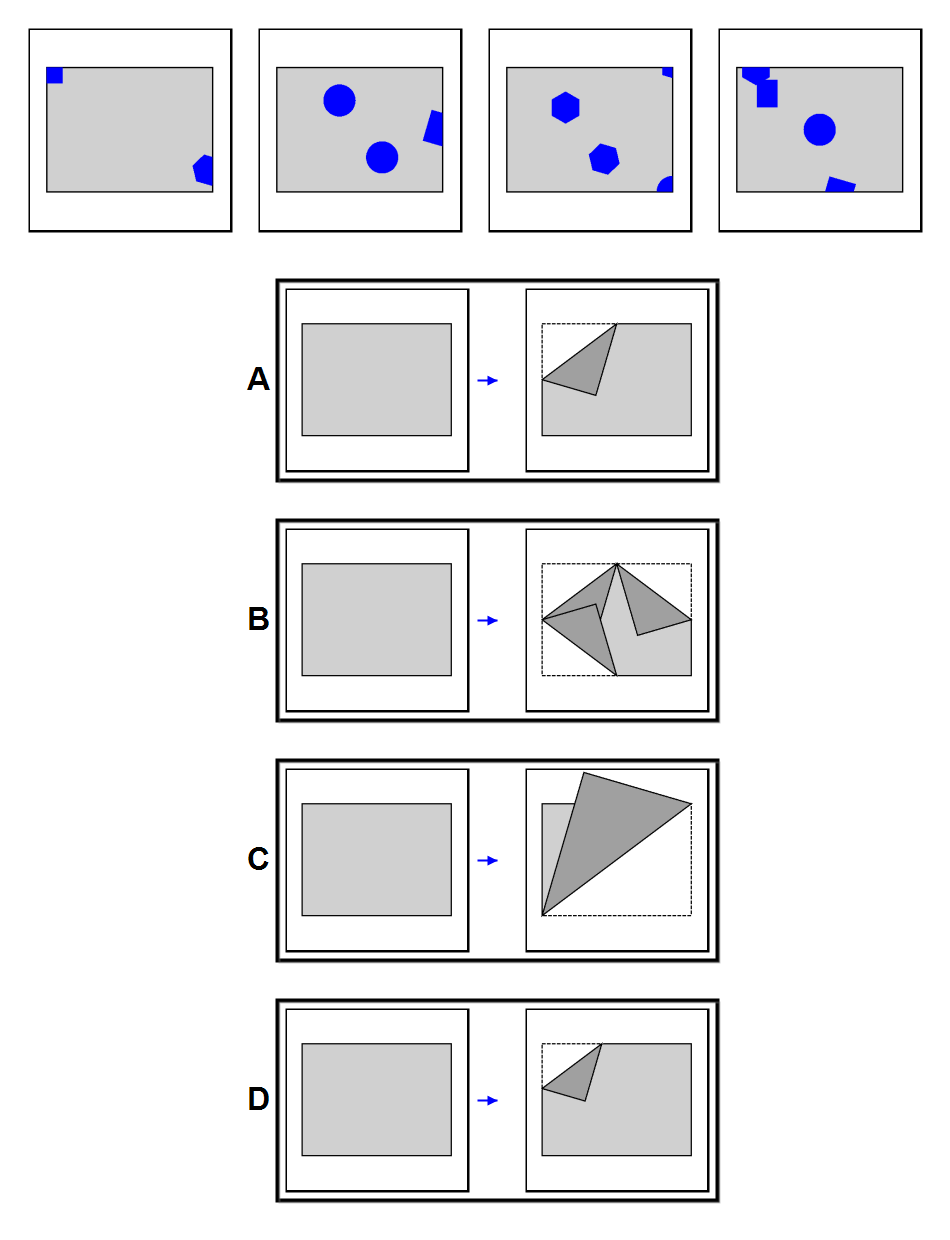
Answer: C